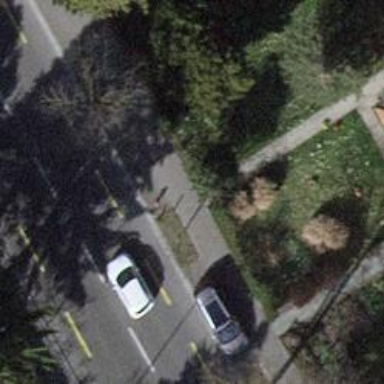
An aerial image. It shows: Avenue of trees.